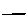
Label: line